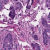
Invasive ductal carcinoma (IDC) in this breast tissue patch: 1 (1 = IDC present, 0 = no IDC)